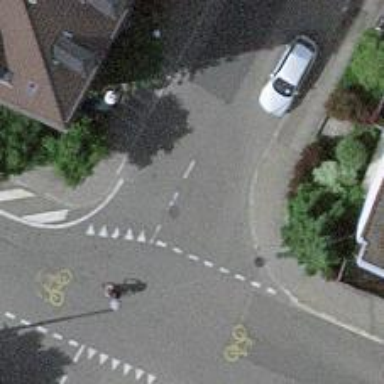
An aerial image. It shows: Kerb serving as barrier.